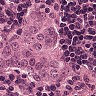
Metastatic tissue present: yes